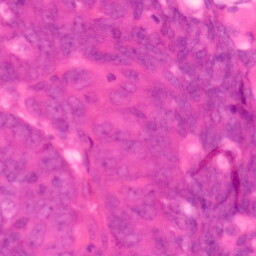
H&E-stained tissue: Colon